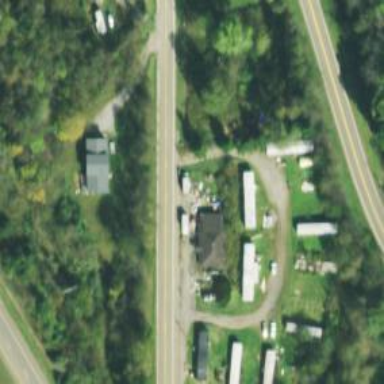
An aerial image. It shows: Trailer park.